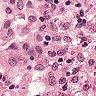
Metastatic tissue present: no